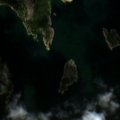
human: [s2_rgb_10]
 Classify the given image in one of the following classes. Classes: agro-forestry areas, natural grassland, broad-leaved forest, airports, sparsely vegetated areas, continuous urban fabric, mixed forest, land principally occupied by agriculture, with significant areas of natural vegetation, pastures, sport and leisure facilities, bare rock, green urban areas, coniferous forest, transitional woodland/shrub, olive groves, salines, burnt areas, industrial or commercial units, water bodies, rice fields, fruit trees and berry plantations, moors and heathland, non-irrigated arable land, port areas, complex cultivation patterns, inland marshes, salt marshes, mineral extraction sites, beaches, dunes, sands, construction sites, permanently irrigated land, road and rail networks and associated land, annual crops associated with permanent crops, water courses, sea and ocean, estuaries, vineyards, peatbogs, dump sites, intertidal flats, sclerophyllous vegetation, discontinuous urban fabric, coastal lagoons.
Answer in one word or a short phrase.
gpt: mixed forest, sea and ocean